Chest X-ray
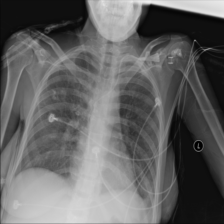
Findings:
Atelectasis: negative
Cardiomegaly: negative
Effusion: negative
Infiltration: negative
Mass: negative
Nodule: negative
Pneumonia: negative
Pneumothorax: negative
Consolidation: negative
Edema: negative
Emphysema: negative
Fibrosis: negative
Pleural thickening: negative
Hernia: negative